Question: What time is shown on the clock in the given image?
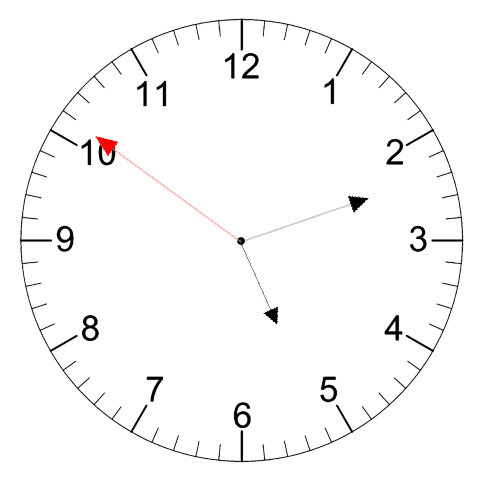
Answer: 05:11:51